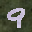
Label: 9